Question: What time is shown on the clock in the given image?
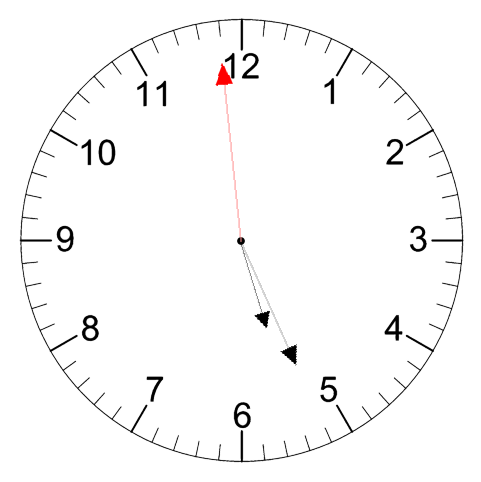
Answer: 05:25:59